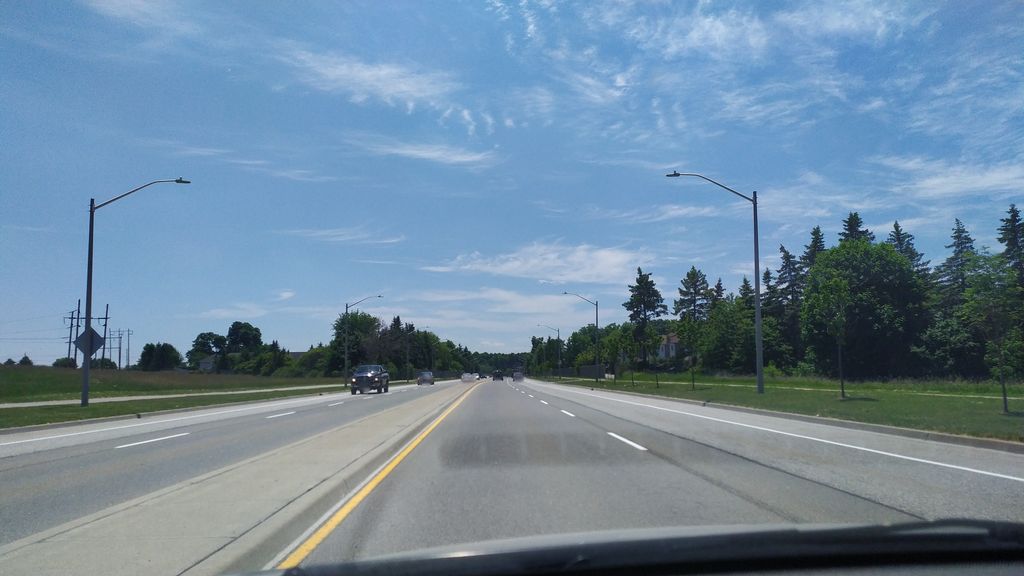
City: kitchener-waterloo